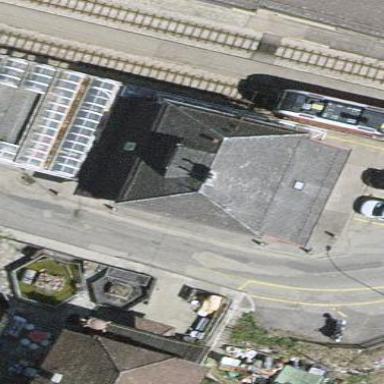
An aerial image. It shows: Train station building.